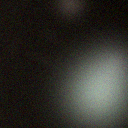
Screen state: off